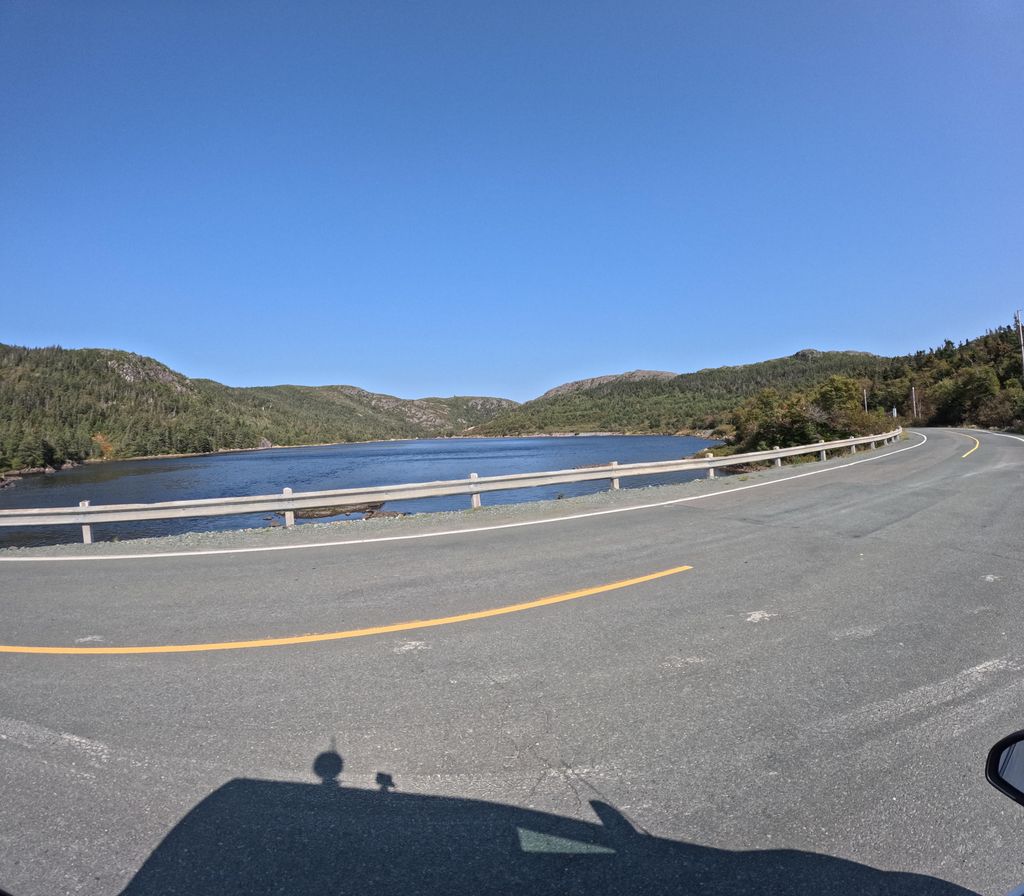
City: st_johns